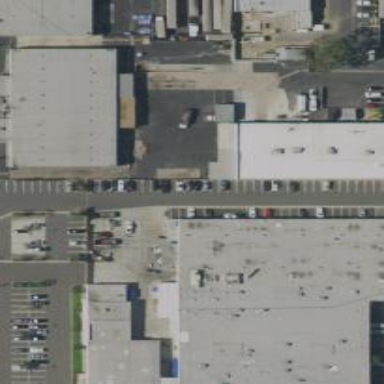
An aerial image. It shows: Commercial building.